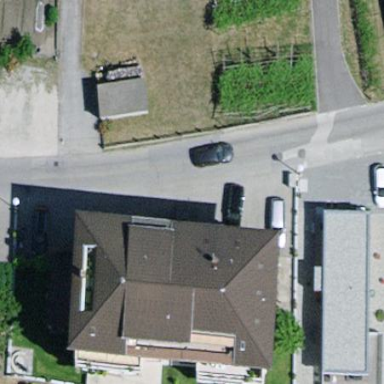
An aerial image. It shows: Building with hipped roof shape.